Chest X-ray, AP view. Patient: 40 years old, sex F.
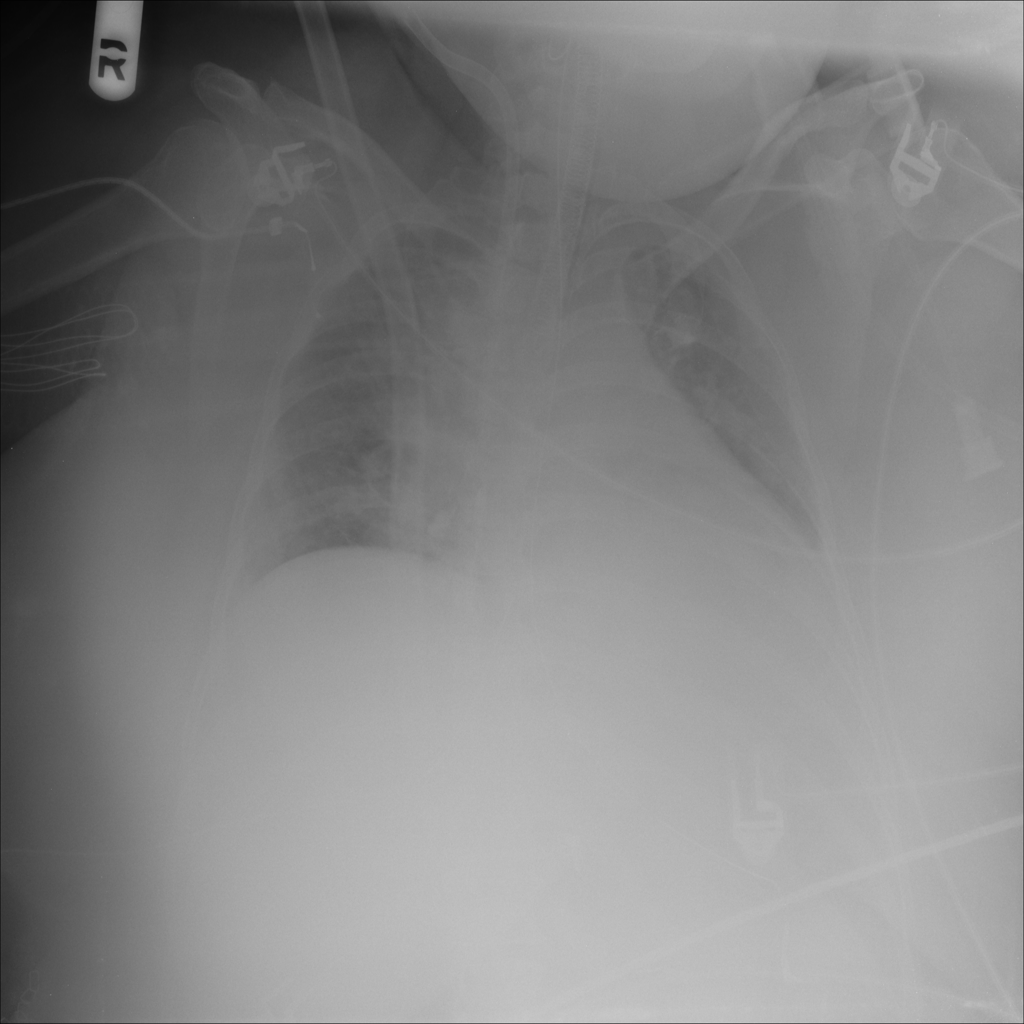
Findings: No Finding